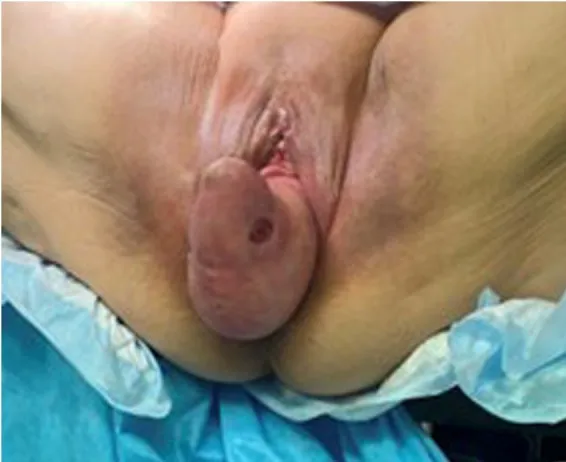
An image of the voluminous mass measuring approximately 15 cm protruding from the vagina showing areas of ulceration.
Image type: medical_photograph (other_medical_photograph)